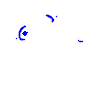
Particle: electron